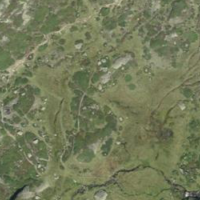
EUNIS habitat code: 23
Species observed at this site:
Vaccinium uliginosum